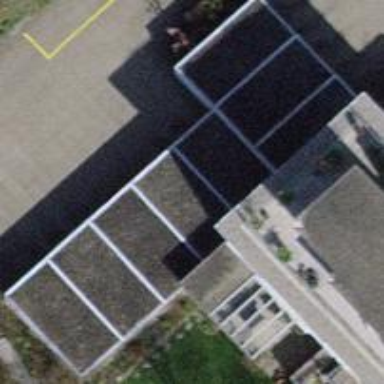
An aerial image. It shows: Group of garages.